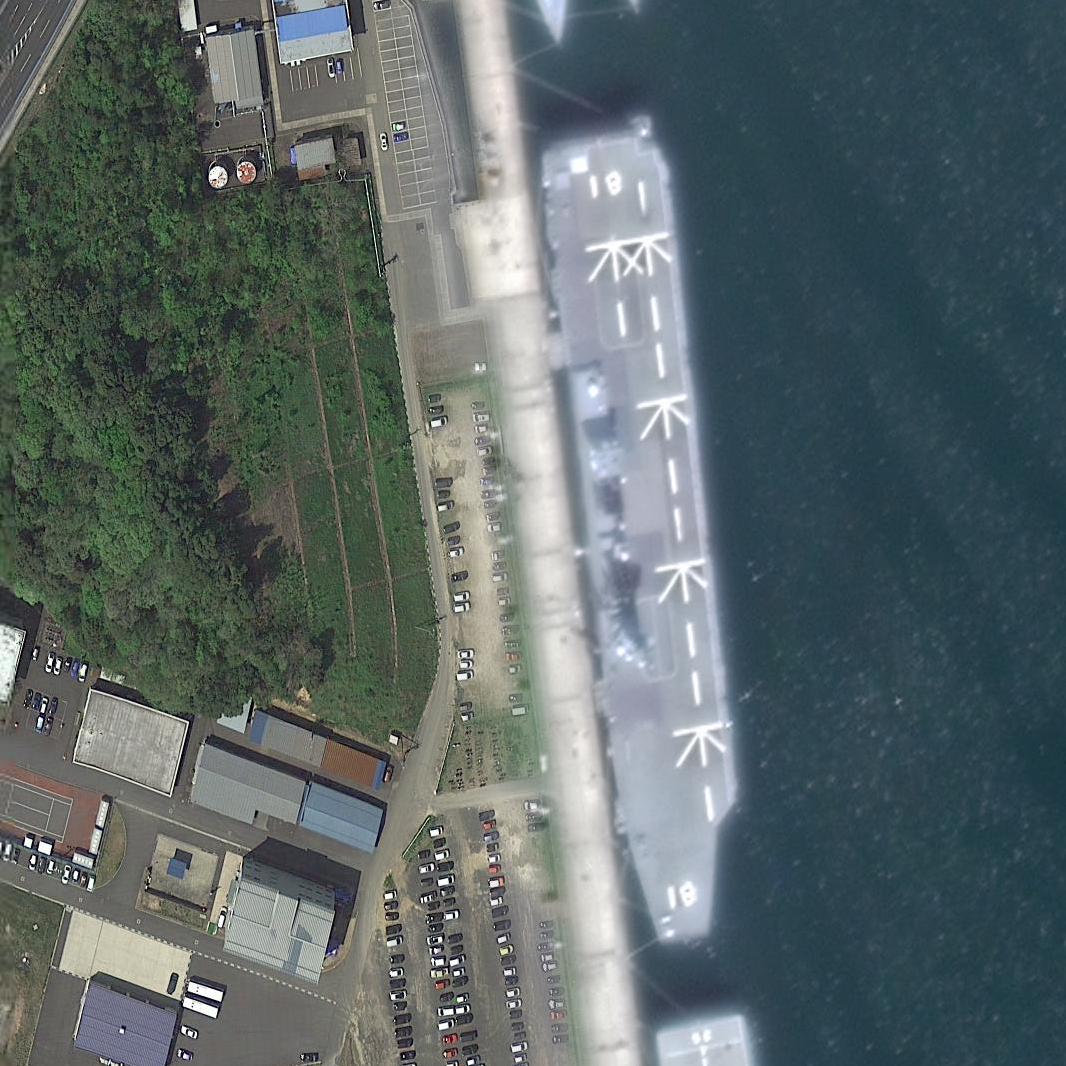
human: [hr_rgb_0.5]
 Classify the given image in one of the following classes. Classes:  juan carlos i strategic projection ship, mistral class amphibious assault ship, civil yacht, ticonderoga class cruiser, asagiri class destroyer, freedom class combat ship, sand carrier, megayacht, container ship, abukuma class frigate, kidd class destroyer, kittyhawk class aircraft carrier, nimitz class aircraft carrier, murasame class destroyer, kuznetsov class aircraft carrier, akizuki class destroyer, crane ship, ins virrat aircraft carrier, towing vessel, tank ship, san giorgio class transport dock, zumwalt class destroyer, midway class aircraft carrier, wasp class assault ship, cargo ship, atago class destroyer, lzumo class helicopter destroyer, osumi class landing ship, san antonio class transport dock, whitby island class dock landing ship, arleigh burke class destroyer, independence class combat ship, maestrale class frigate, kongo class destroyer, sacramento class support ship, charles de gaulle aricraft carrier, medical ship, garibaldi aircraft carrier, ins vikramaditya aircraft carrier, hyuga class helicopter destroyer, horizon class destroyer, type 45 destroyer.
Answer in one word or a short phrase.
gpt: Hyuga class helicopter destroyer